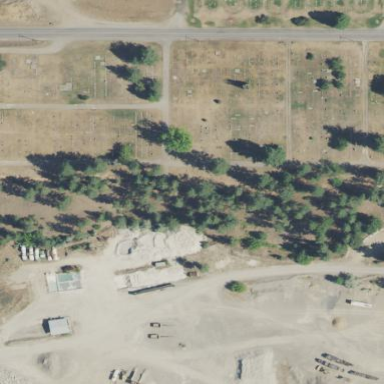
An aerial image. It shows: Cemetery.